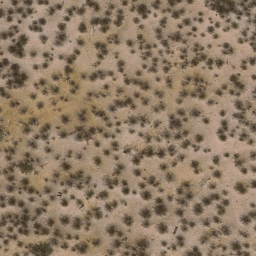
Label: chaparral